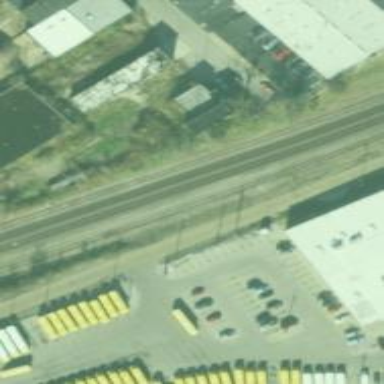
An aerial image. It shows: Railway siding for service.